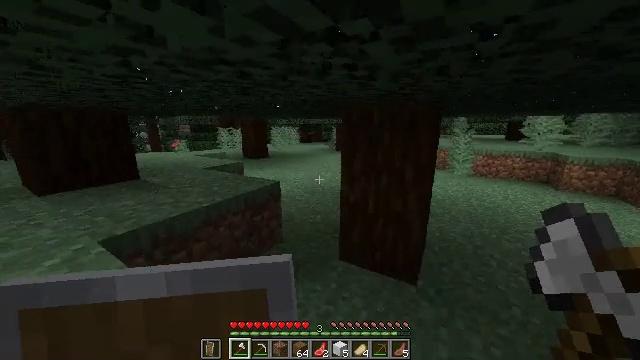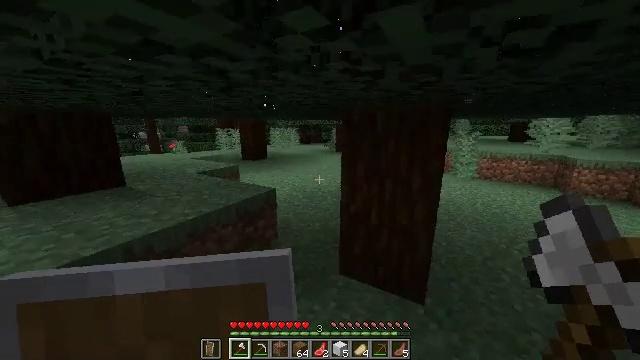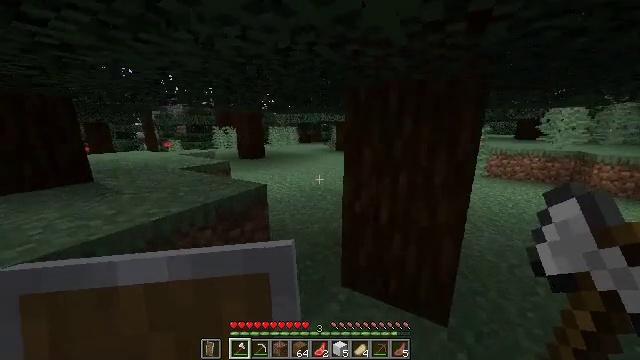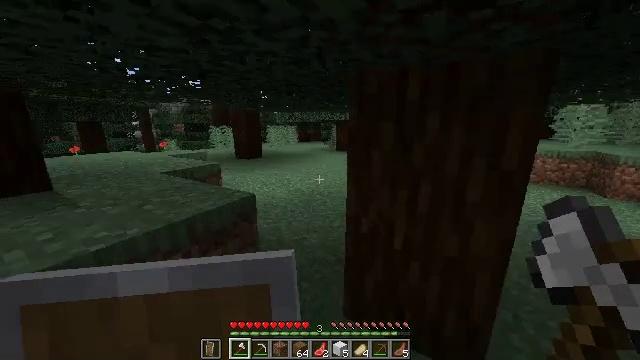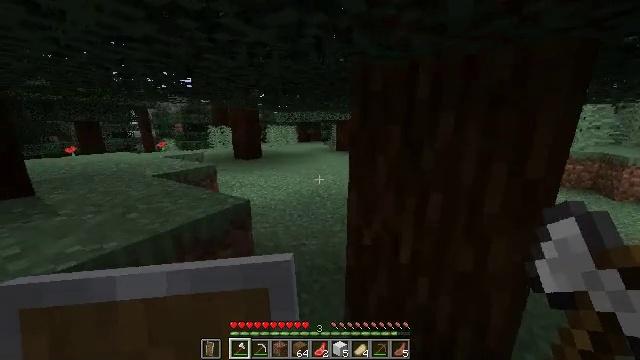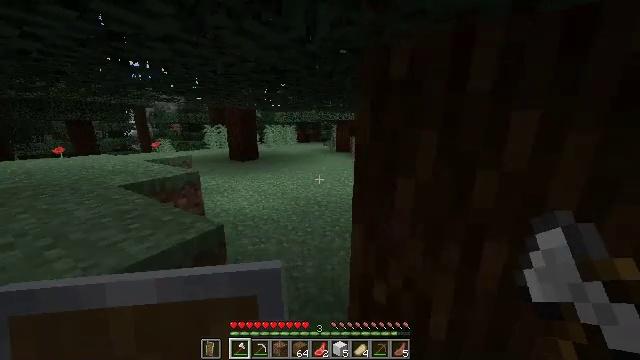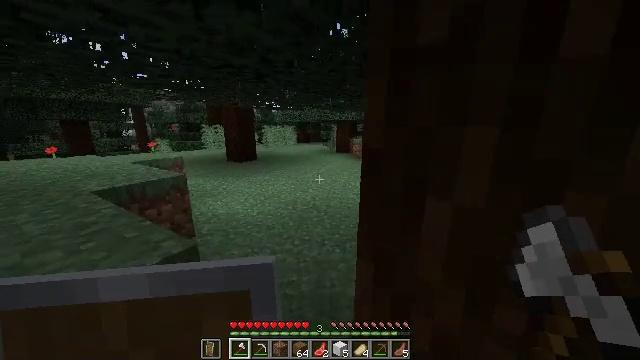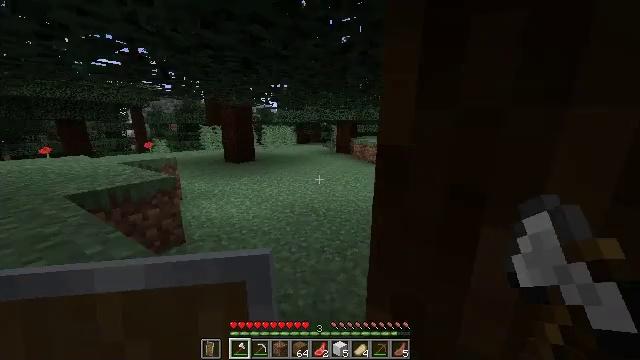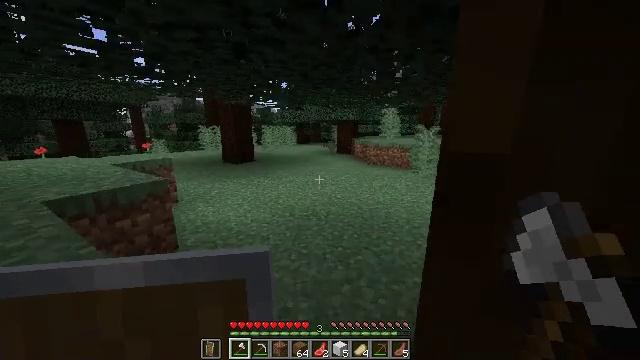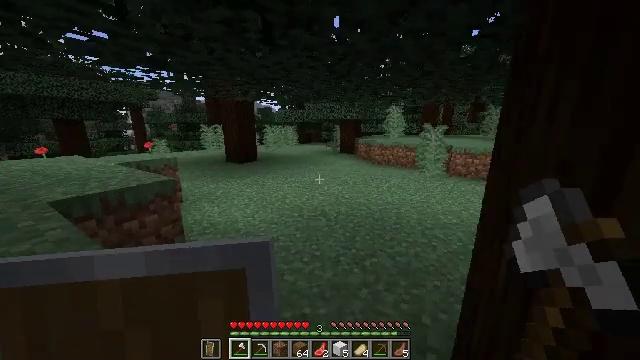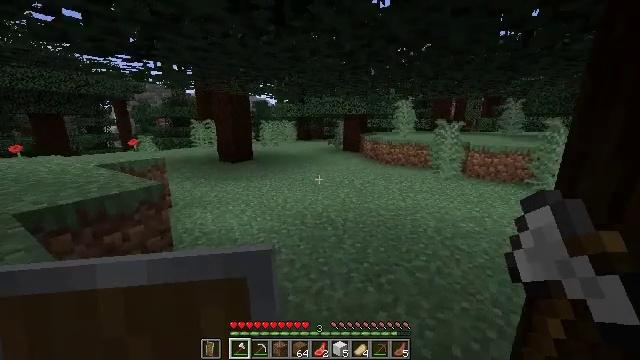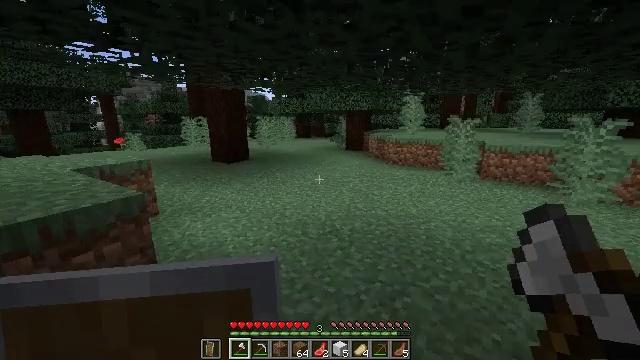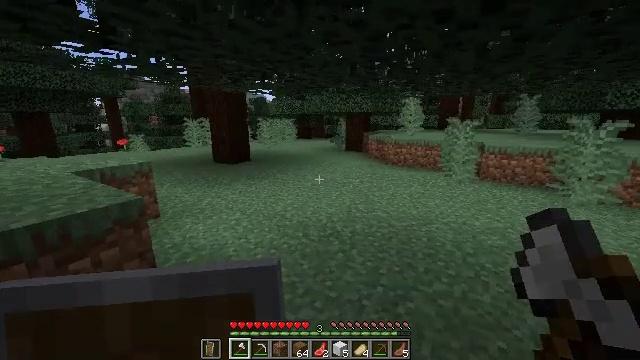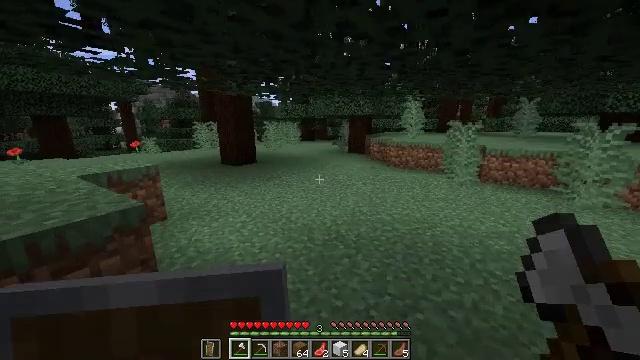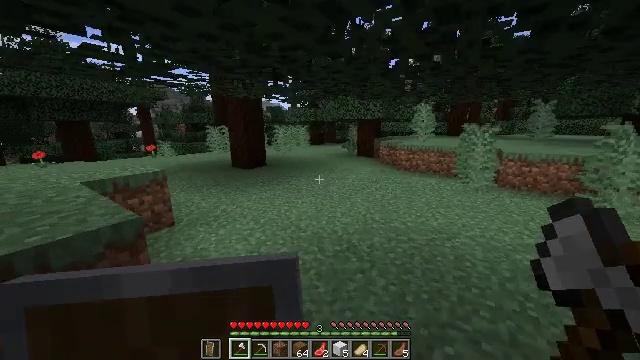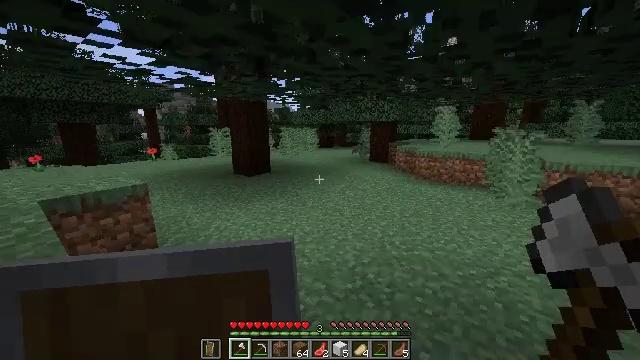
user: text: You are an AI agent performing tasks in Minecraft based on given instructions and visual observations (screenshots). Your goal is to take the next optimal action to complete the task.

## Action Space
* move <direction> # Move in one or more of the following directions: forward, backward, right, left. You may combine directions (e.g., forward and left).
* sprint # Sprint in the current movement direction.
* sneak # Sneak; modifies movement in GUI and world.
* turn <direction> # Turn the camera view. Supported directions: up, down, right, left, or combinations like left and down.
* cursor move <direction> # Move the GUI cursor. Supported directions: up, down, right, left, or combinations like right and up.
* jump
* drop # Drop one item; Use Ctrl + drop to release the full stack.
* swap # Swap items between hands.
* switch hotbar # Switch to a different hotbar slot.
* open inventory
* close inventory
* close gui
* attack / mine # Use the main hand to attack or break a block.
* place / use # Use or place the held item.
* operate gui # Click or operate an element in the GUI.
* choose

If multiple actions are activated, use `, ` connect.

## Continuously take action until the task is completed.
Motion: motion action
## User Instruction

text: Dig through gravel to clear a path.
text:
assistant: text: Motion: move forward, sprint, jump
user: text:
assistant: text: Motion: move forward, sprint, jump
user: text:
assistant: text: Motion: move forward, sprint
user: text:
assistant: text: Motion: move forward, sprint
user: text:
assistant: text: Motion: move forward, sprint
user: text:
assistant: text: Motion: move forward, sprint
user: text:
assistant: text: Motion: move forward, sprint
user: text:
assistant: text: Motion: move forward, sprint
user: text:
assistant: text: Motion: move forward, sprint
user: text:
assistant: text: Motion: move forward, sprint
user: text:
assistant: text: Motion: move forward, sprint
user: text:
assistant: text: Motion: move forward, sprint
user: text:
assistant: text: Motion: move forward, sprint
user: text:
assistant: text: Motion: move forward, sprint, turn left, jump
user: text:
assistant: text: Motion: move forward, sprint, turn left, jump
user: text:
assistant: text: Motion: move forward, sprint, turn left, jump
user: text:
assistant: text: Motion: move forward, sprint, turn left, jump
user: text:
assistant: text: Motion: move forward, sprint, jump
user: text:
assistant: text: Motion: move forward, sprint, jump
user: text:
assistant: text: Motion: move forward, sprint, jump
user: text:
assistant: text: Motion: move forward, sprint, turn left, jump
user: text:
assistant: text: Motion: move forward, sprint, turn left, jump
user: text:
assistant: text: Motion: move forward, sprint, turn left, jump
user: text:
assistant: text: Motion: move forward, sprint, turn left, jump
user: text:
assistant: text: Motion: move forward, sprint, turn left, jump
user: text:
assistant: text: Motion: move forward, sprint, jump
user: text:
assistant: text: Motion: move forward, sprint, jump
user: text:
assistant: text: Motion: move forward, sprint, jump
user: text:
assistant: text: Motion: move forward, sprint, jump
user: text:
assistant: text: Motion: move forward, sprint, turn right, jump